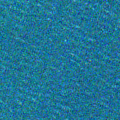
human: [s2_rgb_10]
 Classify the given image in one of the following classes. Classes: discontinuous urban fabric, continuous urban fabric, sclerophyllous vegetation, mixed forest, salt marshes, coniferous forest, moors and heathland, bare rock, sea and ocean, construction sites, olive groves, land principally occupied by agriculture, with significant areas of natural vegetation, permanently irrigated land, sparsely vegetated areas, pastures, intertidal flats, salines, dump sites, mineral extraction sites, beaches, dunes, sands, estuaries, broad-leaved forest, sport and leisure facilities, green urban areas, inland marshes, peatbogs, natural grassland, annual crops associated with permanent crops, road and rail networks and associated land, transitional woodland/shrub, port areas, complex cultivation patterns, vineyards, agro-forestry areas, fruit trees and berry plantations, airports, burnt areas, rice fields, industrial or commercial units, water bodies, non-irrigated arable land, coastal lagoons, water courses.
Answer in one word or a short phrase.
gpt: sea and ocean